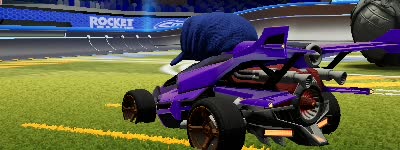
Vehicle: aftershock